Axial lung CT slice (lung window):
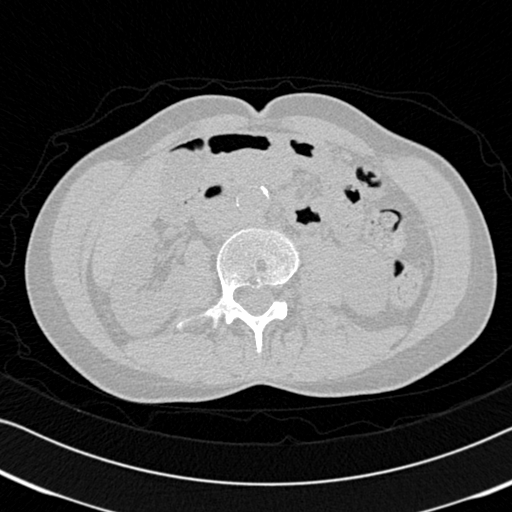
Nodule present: no